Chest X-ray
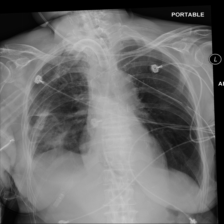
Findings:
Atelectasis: negative
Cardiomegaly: negative
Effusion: negative
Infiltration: positive
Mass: negative
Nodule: negative
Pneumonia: negative
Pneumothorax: negative
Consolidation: negative
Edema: negative
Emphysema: negative
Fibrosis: negative
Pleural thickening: negative
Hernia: negative